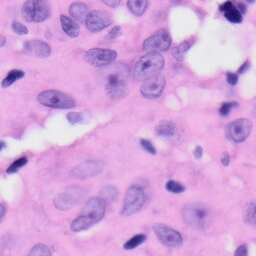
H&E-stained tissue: Skin